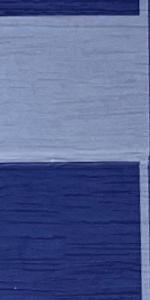
Label: Empty